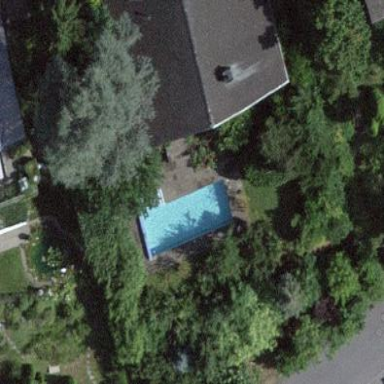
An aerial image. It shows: Swimming pool located in leisure land.